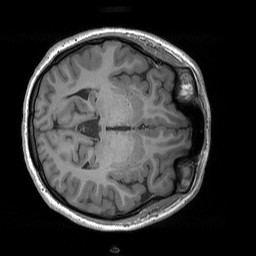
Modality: T1w
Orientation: axial
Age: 19
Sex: female
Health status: healthy
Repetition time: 1.9 s
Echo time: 0.00252 s